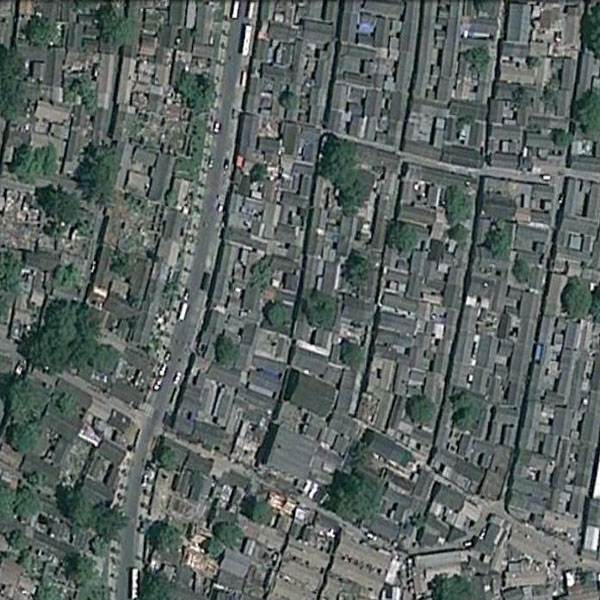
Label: Residential